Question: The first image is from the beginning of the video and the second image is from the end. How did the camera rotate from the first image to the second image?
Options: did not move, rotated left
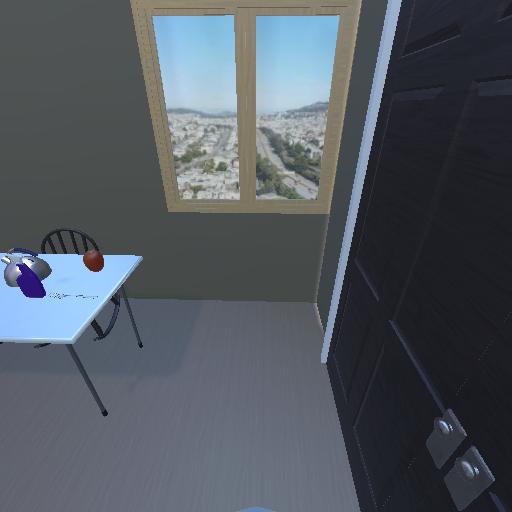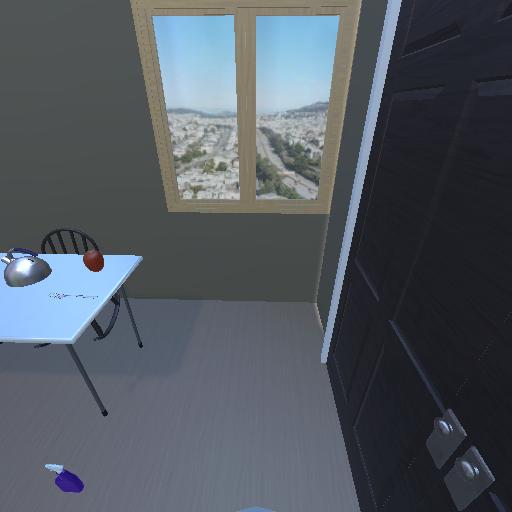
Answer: did not move